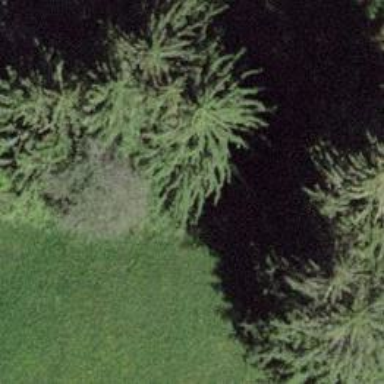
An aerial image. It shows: Evergreen needleleaved tree typically found in agricultural areas.